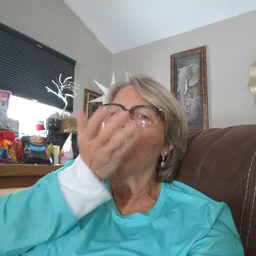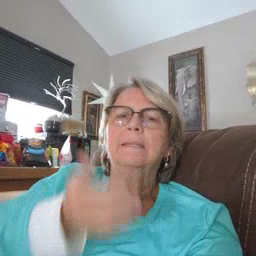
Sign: grass